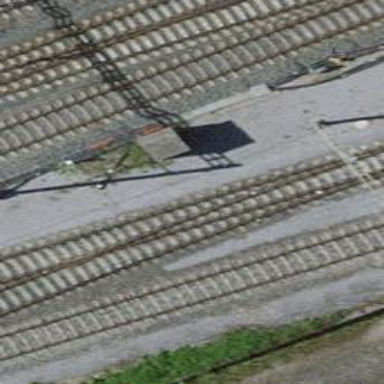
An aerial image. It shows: Single-track electrified railway spur with contact line for service.